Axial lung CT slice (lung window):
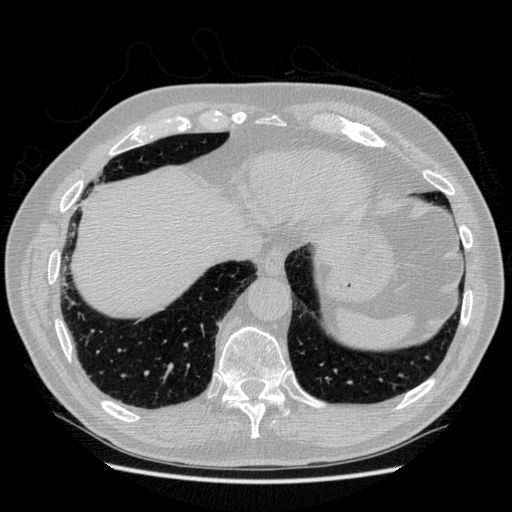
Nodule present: no